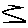
Label: zigzag